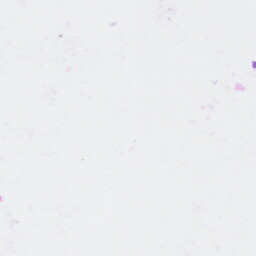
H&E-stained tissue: Breast